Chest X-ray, AP view. Patient: 64 years old, sex M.
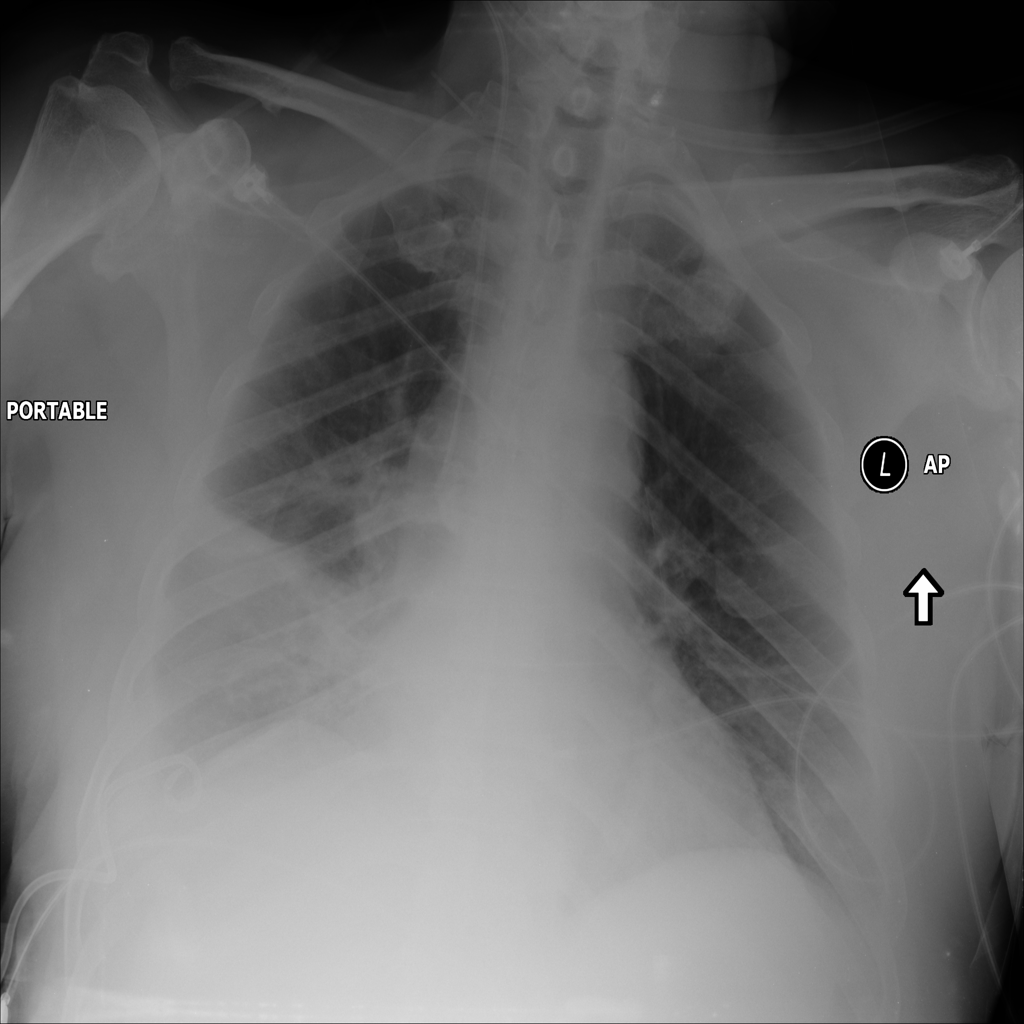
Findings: No Finding